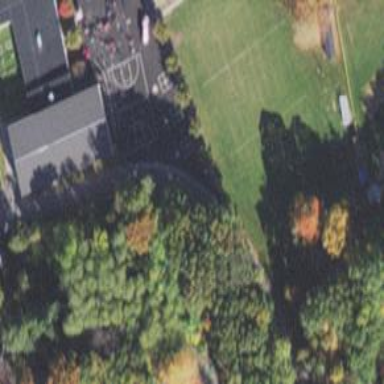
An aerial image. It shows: Recreation ground covered with lush grass.